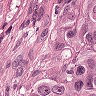
Metastatic tissue present: yes